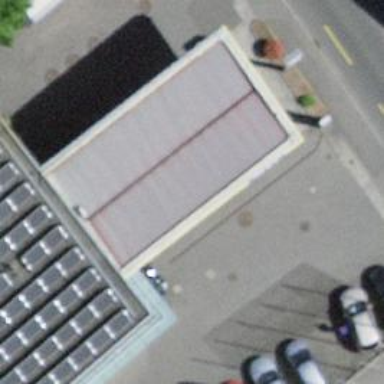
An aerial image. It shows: Fuel station.